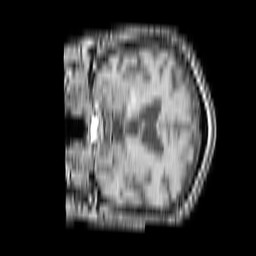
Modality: T1w
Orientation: coronal
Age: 79
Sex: male
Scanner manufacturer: philips
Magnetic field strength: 1.5 T
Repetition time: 0.1869 s
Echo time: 0.001851 s